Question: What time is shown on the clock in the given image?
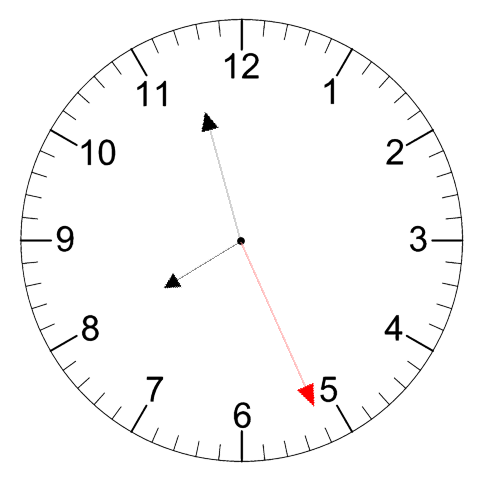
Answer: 07:57:26